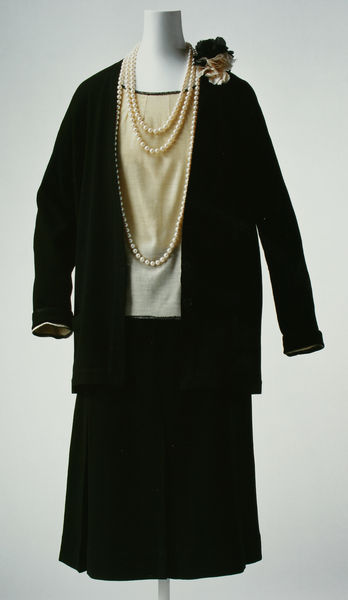
Titel: Tagesensemble
Künstler: Gabrielle Chanel
Standort: Kyoto (Japan)
Institution: Kyoto Costume Institute
Schlagwörter: gelb, kleid, schwarz, weiss, rose, mode, bluse, ärmel, kostüm, kette, perlenkette, foto, ständer, bleu, kleiderpuppe, chanel, schulterblume